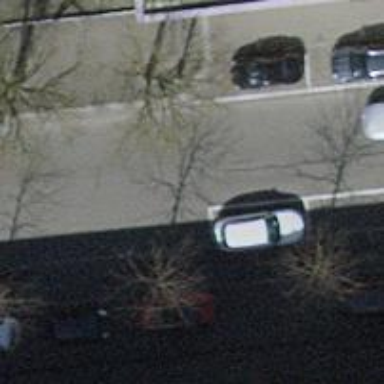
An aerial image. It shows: Parking lane.